Field crop: tomato
Growth stage: 2
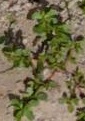
Species: portulaca